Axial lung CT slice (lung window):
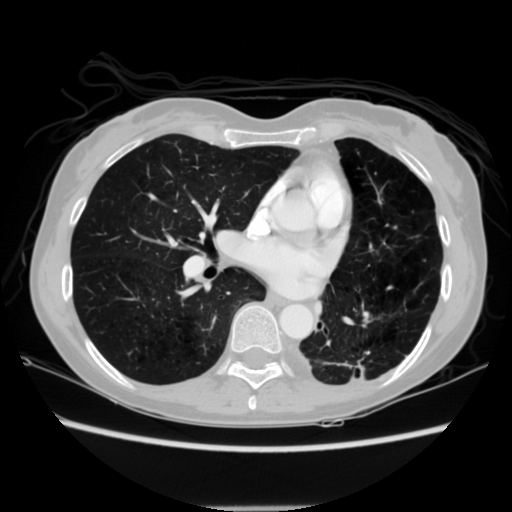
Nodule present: no